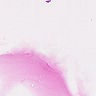
Metastatic tissue present: no